Aerial crown-view tile of a tropical tree (Barro Colorado Island, Panama), acquired 20250217:
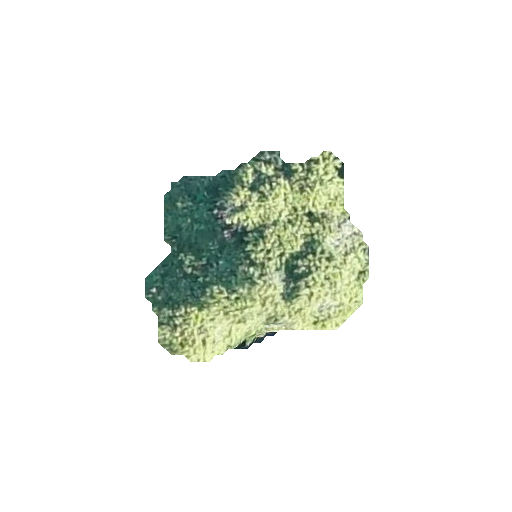
Species: Cordia bicolor
GBIF accepted scientific name: Cordia bicolor
Crown area: 50.141 m²